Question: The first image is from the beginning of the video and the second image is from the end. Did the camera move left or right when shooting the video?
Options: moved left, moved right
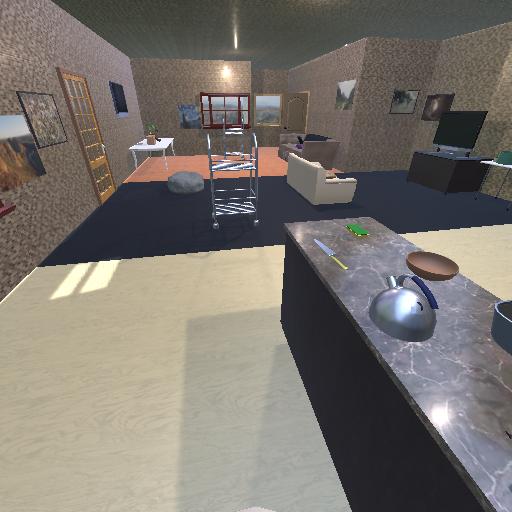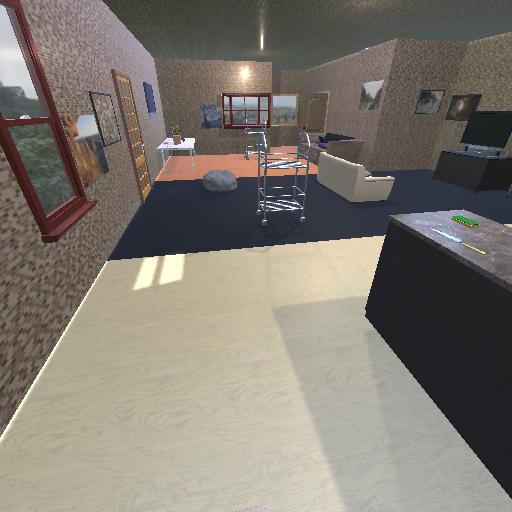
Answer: moved left